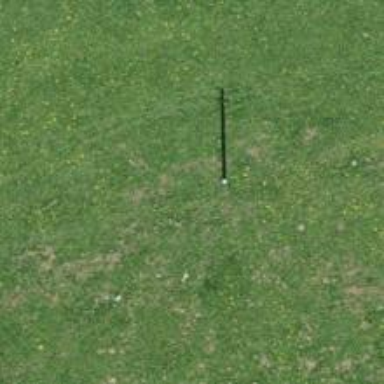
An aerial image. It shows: Power pole.